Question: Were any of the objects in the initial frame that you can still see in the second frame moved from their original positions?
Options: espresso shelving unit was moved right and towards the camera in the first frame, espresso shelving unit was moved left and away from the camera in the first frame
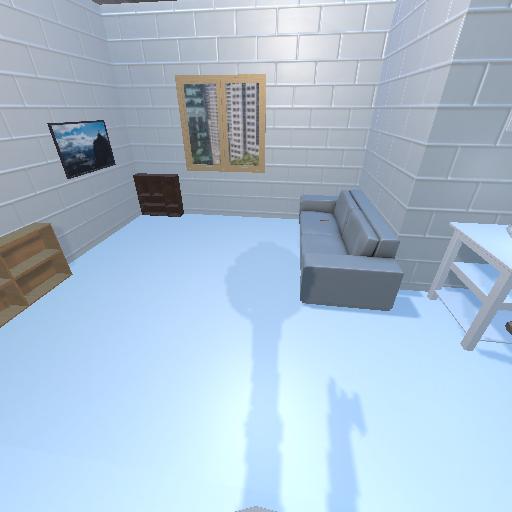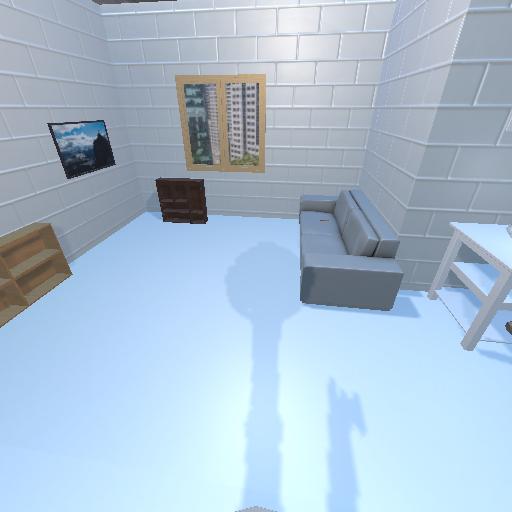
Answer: espresso shelving unit was moved right and towards the camera in the first frame